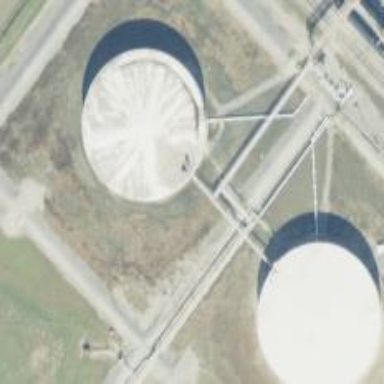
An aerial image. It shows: Storage tank that is man-made.